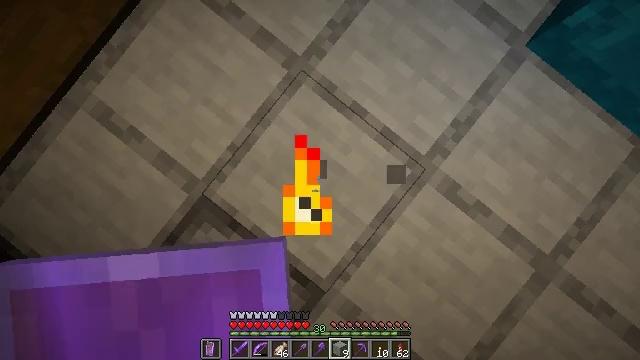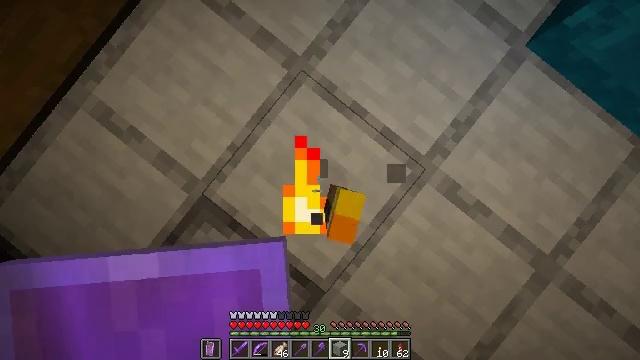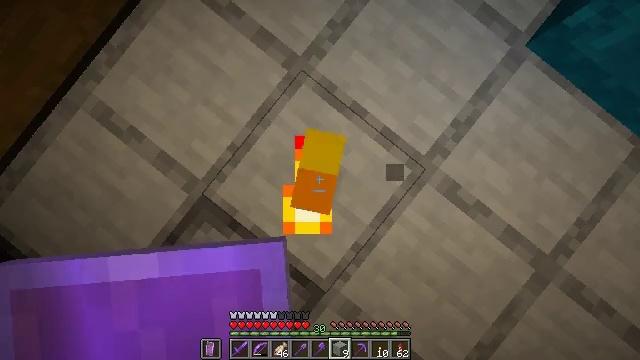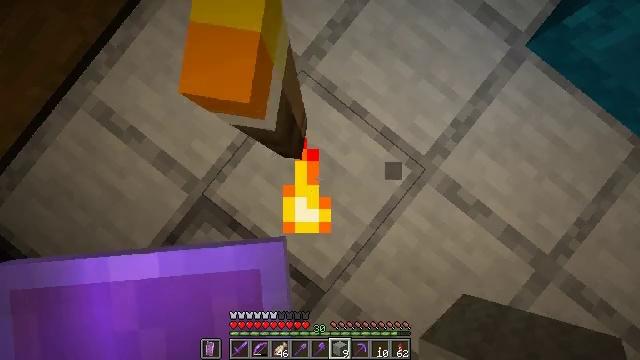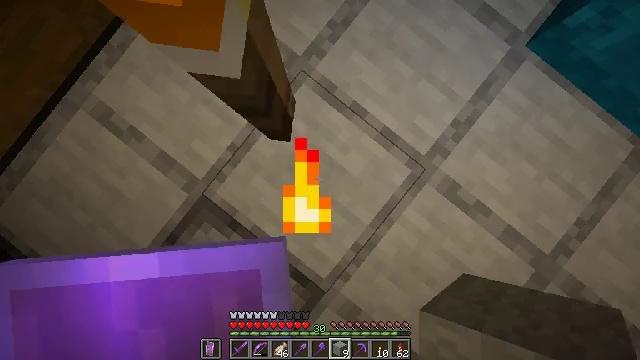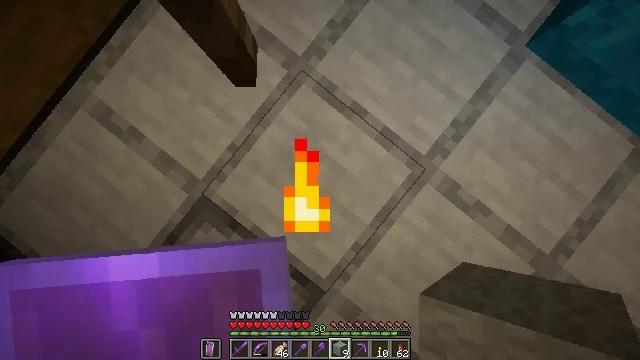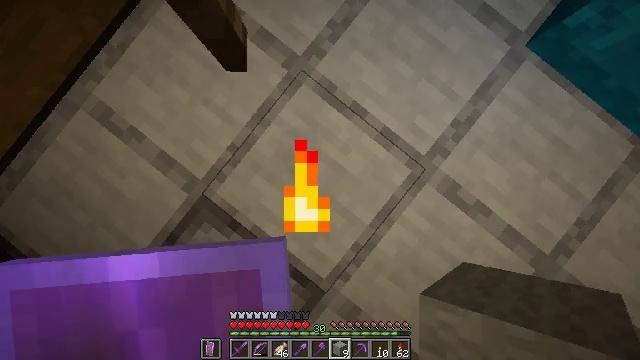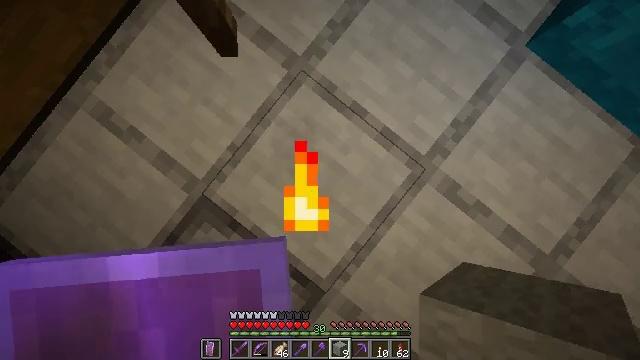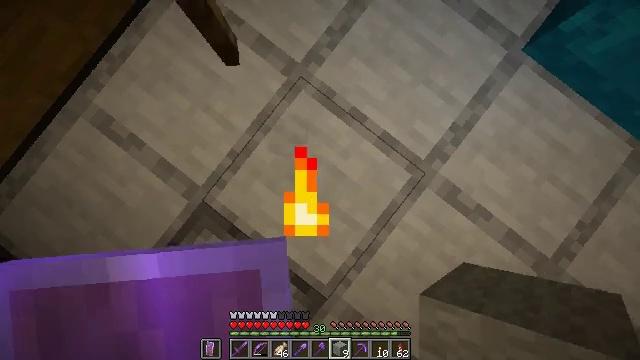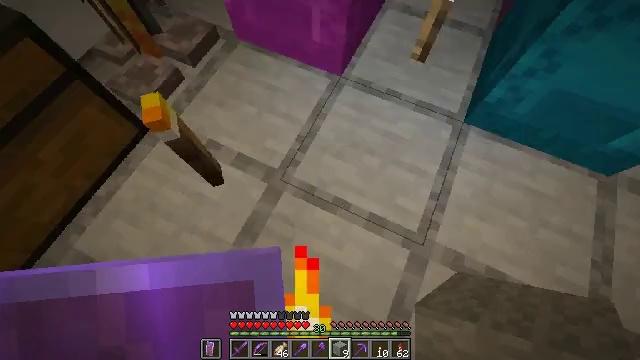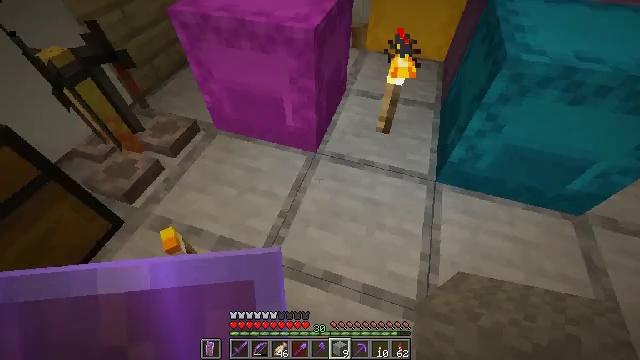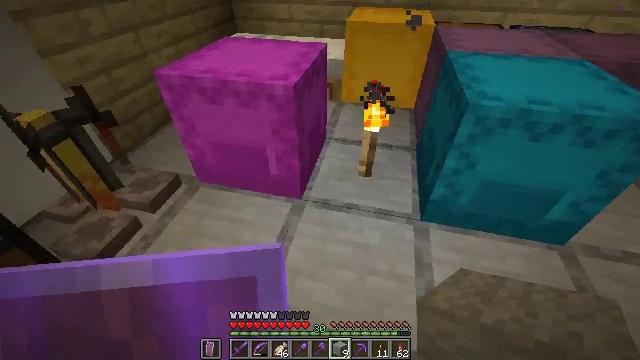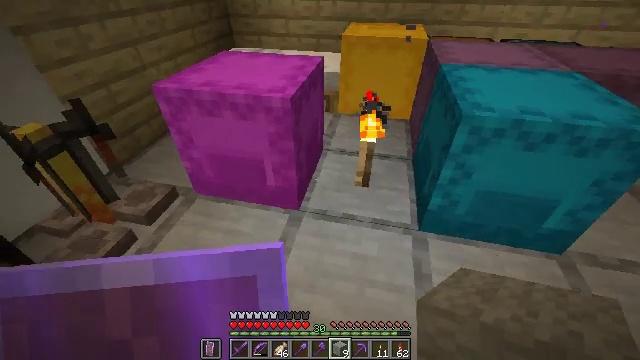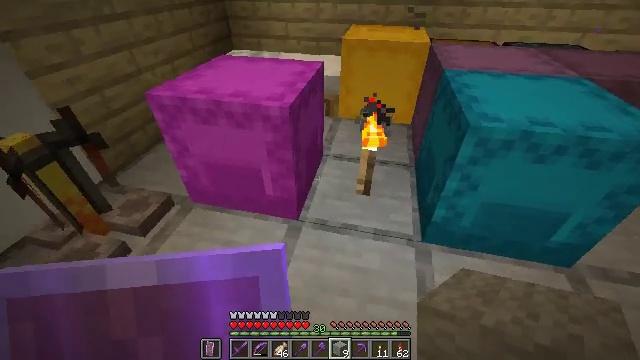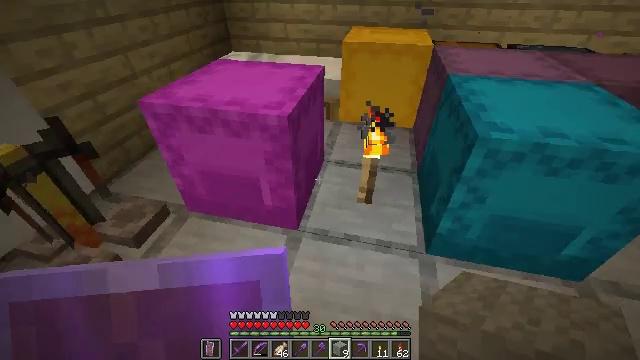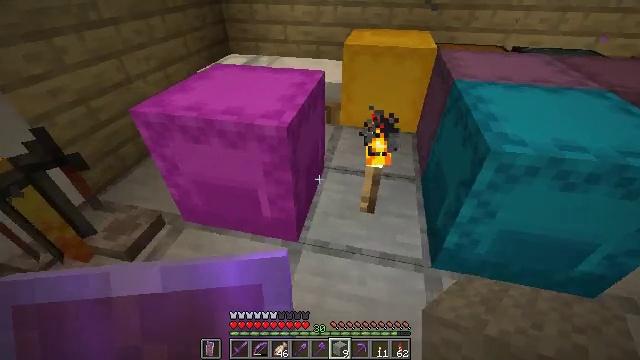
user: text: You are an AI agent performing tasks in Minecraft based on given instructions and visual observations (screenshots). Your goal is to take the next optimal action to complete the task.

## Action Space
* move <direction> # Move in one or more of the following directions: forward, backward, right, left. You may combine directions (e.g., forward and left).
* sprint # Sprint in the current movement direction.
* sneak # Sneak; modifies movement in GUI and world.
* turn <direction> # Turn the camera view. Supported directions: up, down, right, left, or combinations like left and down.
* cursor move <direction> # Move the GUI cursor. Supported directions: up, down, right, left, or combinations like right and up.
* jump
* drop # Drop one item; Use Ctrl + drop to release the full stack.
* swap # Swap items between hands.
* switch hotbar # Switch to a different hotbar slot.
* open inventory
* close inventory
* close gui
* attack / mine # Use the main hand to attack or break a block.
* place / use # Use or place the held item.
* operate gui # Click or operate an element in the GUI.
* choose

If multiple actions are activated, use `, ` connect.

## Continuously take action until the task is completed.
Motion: motion action
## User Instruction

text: Break the smooth stone to collect it.
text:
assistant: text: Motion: no_op
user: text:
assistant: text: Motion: no_op
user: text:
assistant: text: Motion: no_op
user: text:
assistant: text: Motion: no_op
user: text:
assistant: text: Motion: no_op
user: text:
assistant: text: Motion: no_op
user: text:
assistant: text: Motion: no_op
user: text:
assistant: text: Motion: turn up
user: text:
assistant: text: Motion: turn right and up
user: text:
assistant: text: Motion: turn right and up
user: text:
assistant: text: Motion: turn right and up
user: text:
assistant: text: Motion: turn up
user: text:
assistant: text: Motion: move forward
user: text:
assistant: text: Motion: move forward
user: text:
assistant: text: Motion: move forward
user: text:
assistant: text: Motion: move forward
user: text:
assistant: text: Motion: move forward
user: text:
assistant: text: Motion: move forward
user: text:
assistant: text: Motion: move forward, turn right and down
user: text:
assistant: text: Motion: turn right and down
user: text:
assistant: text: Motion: turn right and down
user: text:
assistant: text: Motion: turn right and down
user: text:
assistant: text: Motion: turn right and down
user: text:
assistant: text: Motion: turn right
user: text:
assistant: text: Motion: no_op
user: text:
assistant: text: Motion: no_op
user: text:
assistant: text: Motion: no_op
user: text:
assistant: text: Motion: no_op
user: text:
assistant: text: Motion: no_op
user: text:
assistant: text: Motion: no_op